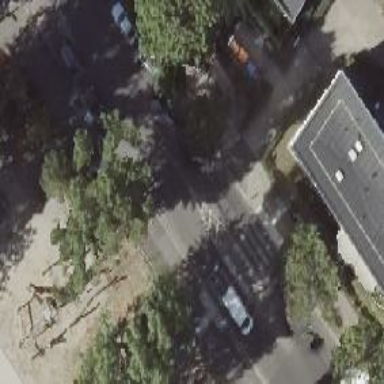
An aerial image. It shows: Sidewalk along the footway.